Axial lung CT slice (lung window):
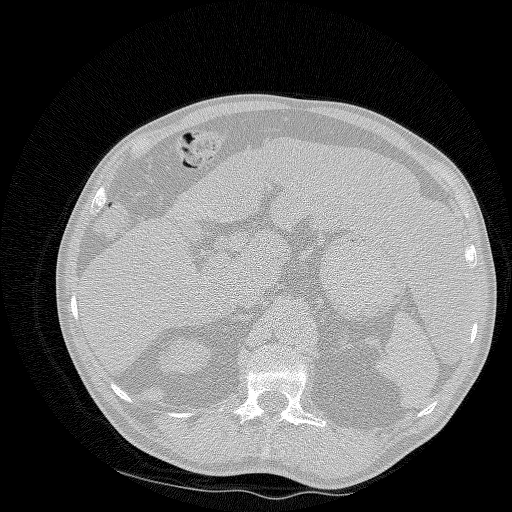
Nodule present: no